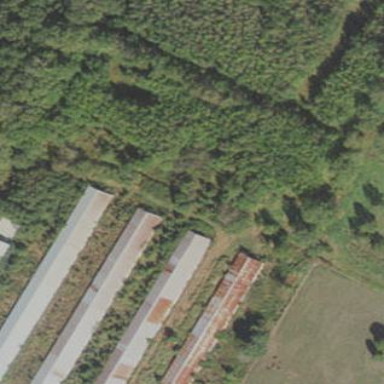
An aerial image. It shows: Farm auxiliary building.